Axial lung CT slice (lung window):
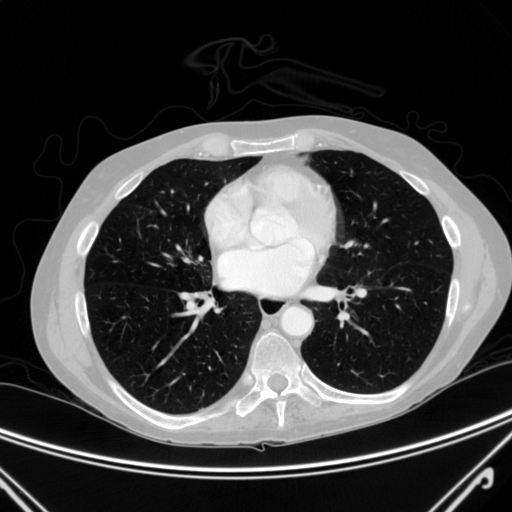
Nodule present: no